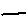
Label: line